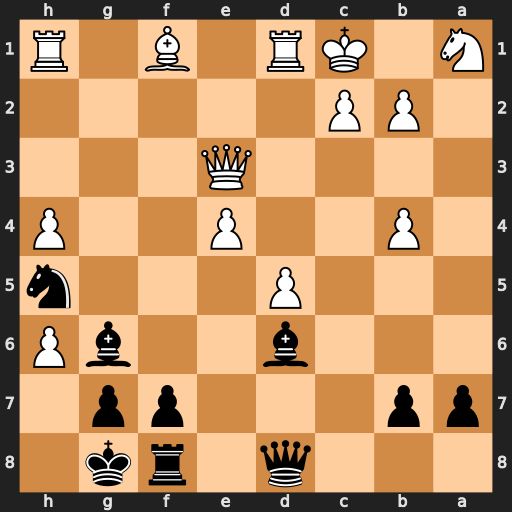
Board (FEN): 3q1rk1/pp3pp1/3b2bP/3P3n/1P2P2P/4Q3/1PP5/N1KR1B1R
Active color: b
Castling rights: -
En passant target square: -
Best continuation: Bf4 Qxf4 Nxf4